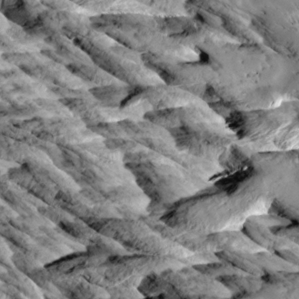
Label: non_frost